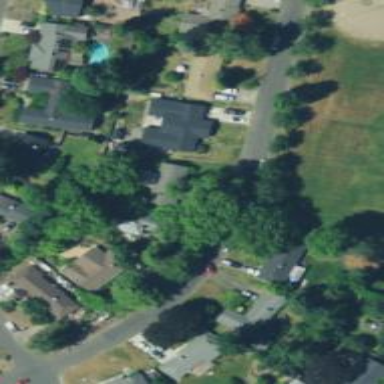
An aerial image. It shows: Residential road with sidewalk on the left.